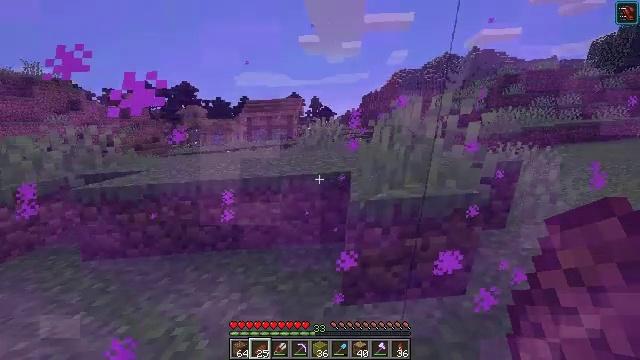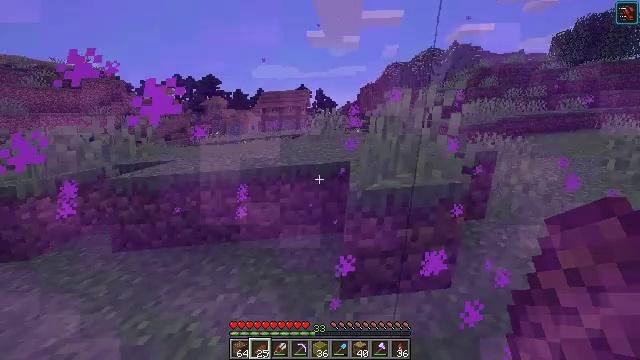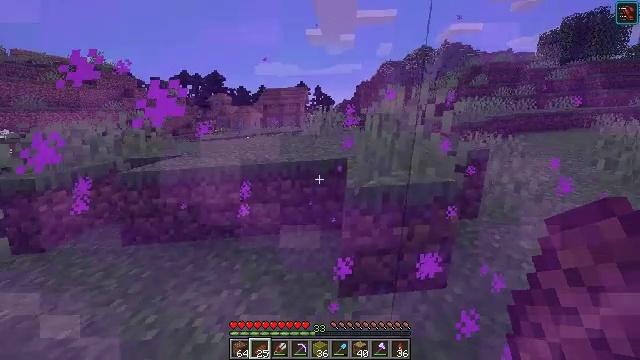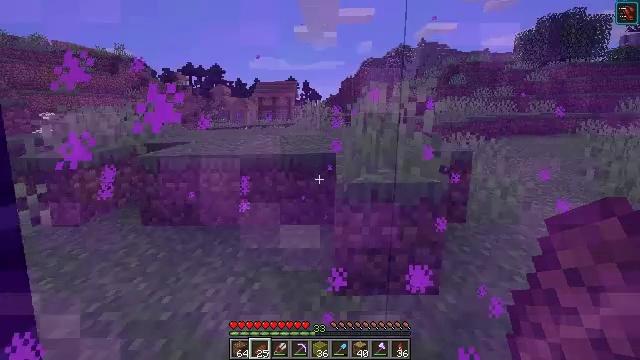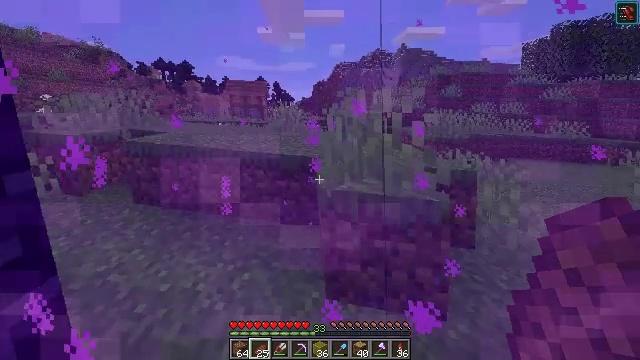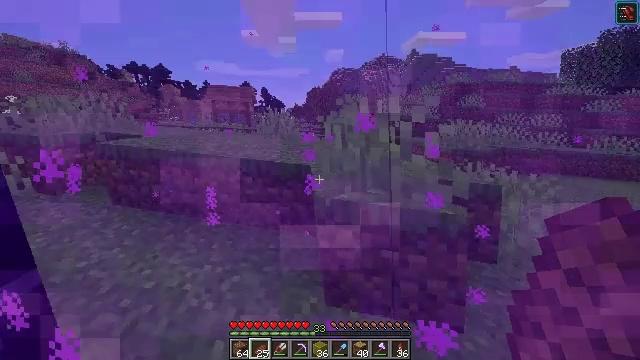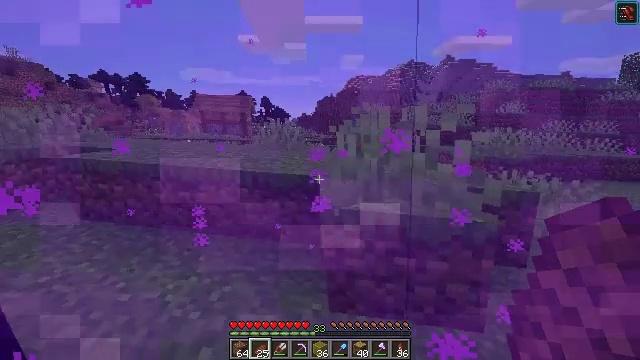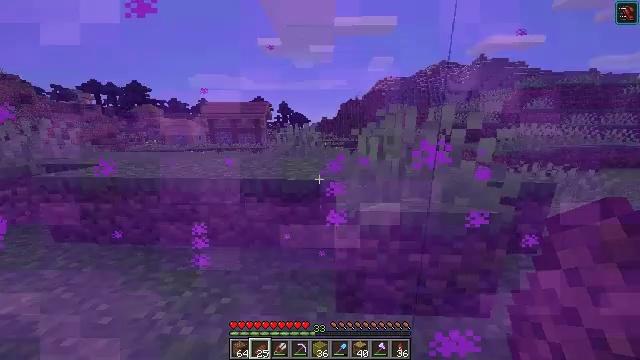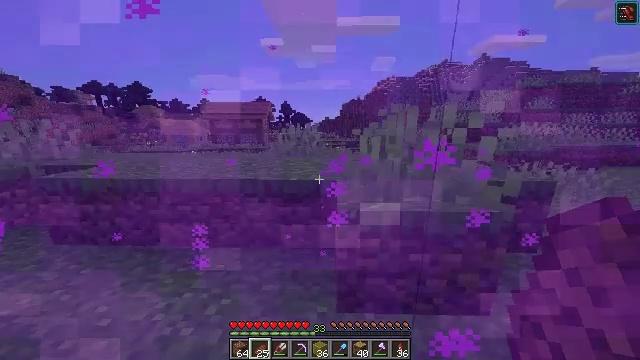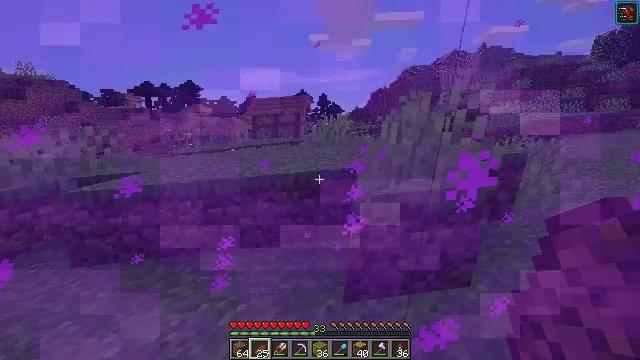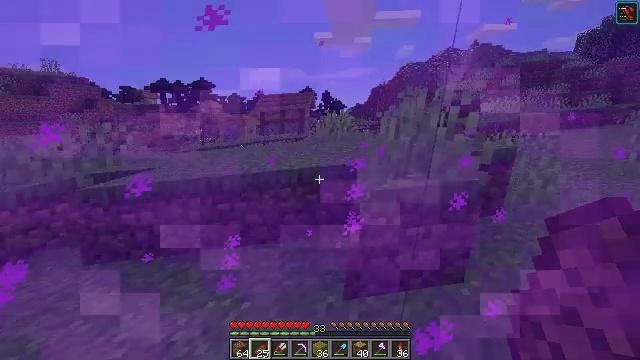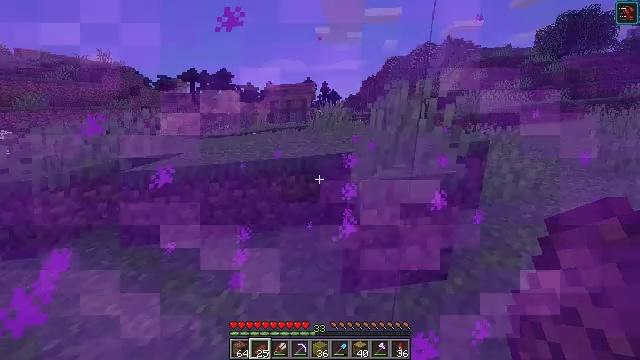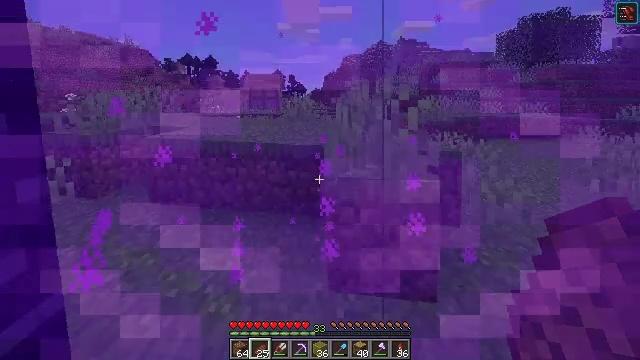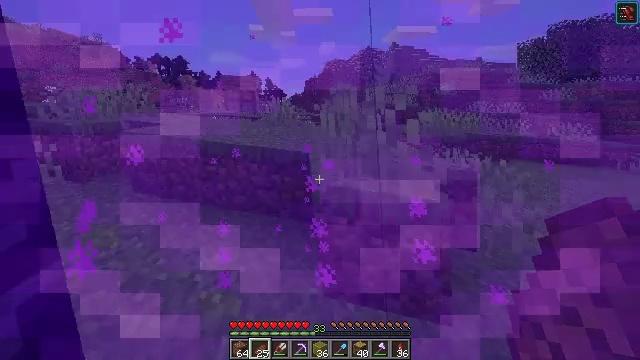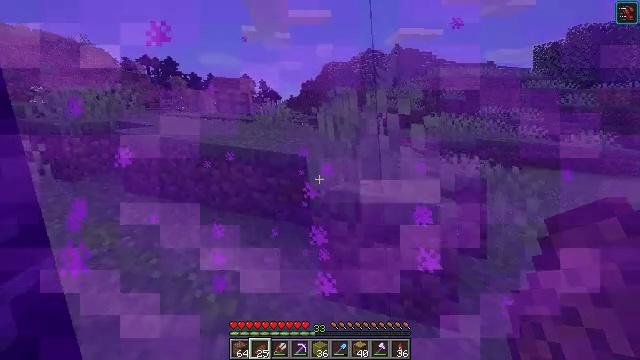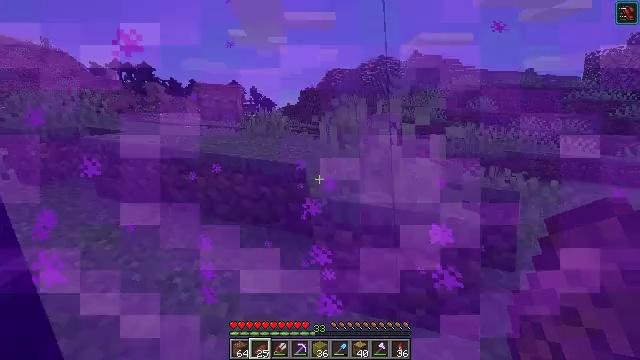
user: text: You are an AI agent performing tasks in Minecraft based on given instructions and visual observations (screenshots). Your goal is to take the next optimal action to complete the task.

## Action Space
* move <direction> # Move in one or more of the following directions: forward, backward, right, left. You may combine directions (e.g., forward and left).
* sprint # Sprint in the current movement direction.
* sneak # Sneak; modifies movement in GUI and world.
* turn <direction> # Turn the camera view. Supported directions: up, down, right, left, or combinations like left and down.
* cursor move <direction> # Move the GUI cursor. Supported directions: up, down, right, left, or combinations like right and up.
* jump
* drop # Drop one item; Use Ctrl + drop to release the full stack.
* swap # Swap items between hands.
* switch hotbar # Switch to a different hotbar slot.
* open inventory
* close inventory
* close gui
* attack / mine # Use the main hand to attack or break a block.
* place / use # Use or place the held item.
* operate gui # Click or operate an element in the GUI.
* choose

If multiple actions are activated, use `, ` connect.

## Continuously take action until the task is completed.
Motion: motion action
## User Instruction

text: Combine 4 honeycombs to form a honeycomb block.
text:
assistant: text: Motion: attack / mine
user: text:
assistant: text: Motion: attack / mine
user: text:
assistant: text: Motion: attack / mine
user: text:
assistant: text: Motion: attack / mine
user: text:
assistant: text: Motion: attack / mine
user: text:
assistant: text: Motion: attack / mine
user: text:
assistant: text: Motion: attack / mine
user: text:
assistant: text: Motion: attack / mine
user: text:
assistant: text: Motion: attack / mine
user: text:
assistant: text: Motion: attack / mine
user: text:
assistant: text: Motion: attack / mine
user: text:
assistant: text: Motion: attack / mine
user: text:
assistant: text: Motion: attack / mine
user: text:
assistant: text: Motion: attack / mine
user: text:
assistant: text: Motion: attack / mine
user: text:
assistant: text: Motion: attack / mine
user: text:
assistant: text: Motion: attack / mine
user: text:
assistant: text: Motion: attack / mine
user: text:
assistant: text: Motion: attack / mine
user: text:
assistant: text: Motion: attack / mine
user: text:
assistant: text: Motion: attack / mine
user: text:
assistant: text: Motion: attack / mine
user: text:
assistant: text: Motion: attack / mine
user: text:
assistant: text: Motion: attack / mine
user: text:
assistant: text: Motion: attack / mine
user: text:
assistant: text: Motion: attack / mine
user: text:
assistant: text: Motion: attack / mine
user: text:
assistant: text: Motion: attack / mine
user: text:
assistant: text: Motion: attack / mine
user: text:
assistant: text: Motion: attack / mine